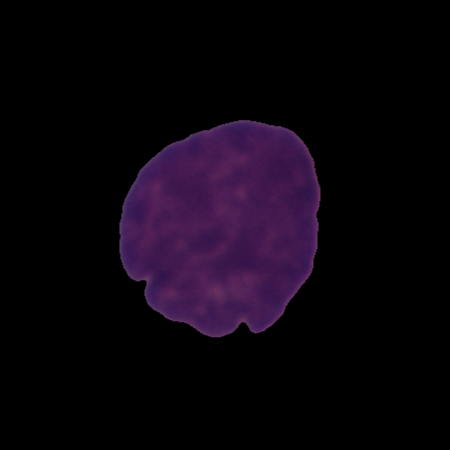
Label: cancer